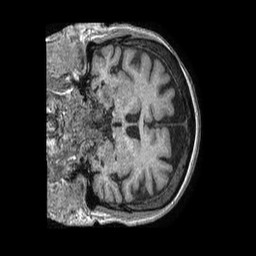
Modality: T1w
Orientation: coronal
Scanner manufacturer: philips
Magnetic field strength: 1.5 T
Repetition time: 0.008094 s
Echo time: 0.003739 s